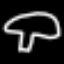
Label: mushroom